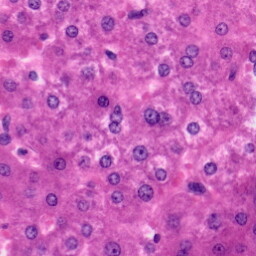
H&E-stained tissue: Liver